Interaction volume radius: 10 \u00c5
Interaction volume height: 15 \u00c5
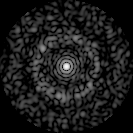
Disorder parameter: 0.8172